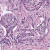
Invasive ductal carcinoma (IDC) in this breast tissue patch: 1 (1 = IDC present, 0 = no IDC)